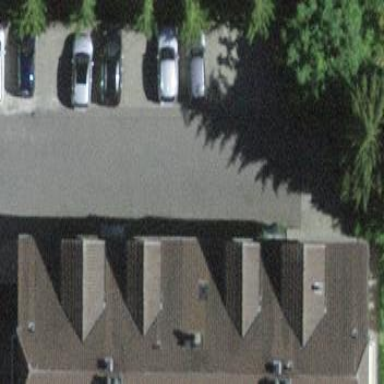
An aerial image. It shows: Parking area with cobblestone surface.